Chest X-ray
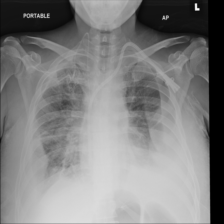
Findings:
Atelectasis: negative
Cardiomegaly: negative
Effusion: positive
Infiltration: negative
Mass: negative
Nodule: negative
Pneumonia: negative
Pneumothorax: negative
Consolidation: negative
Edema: negative
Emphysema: negative
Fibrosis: negative
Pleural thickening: negative
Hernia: negative